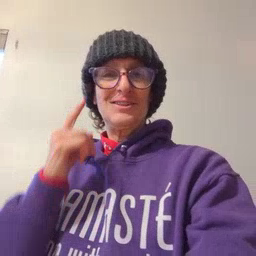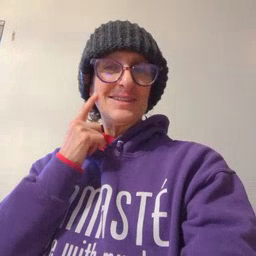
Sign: cheek